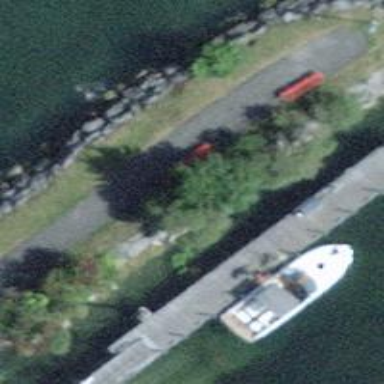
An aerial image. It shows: Red bench.